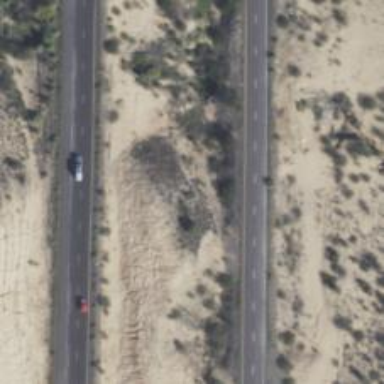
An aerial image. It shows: Asphalt trunk highway which is also expressway.